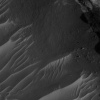
Atmospheric dust classification: not_dusty